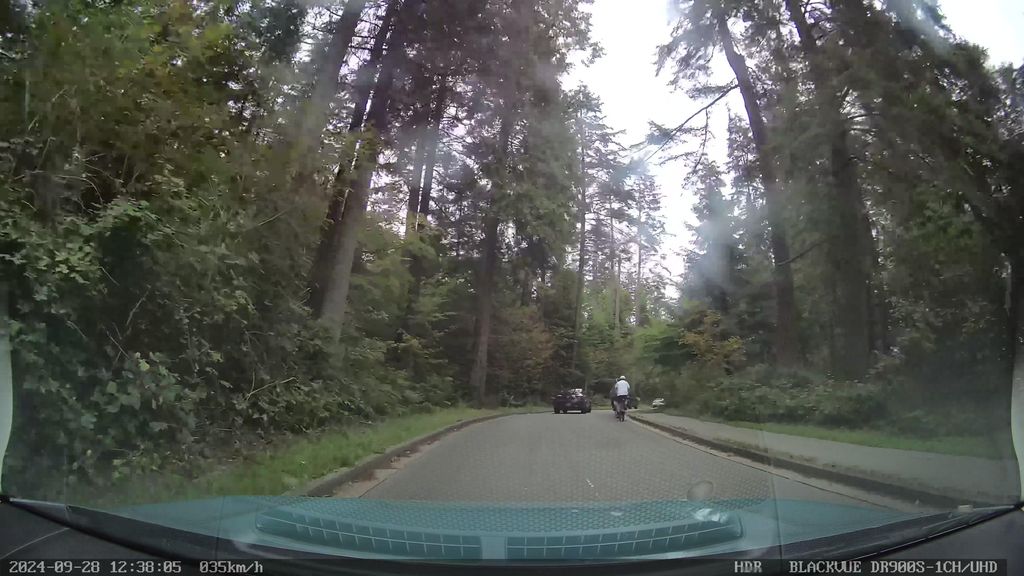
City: vancouver